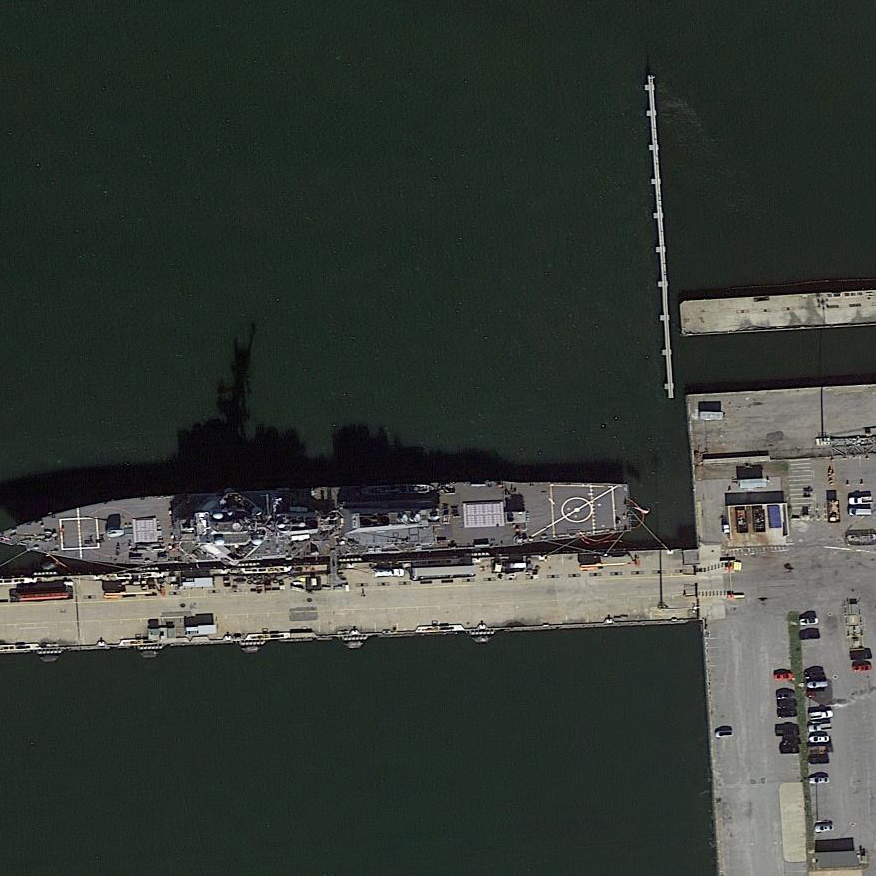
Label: Arleigh_Burke-class_destroyer